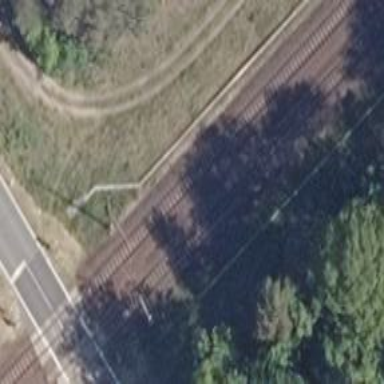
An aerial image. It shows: Railway signal.